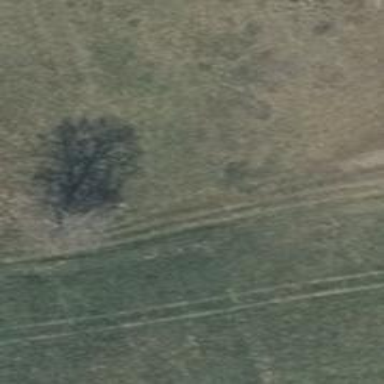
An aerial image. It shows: Deciduous broadleaved tree.